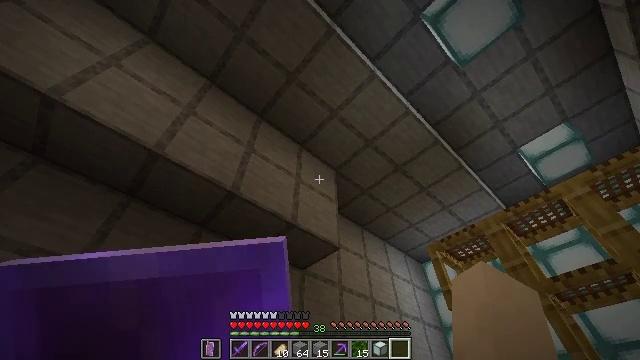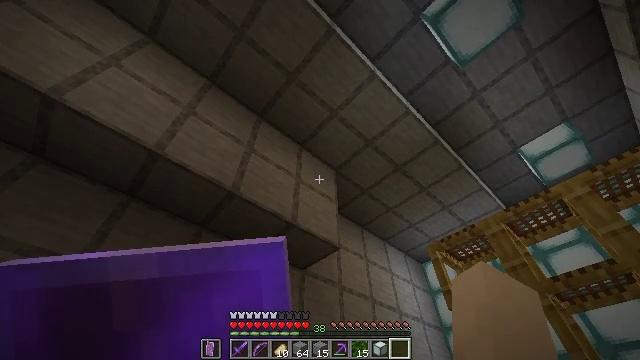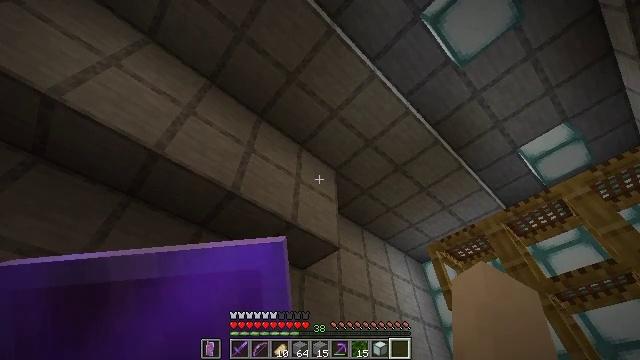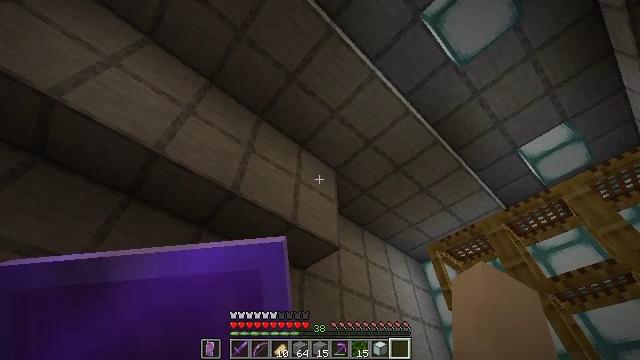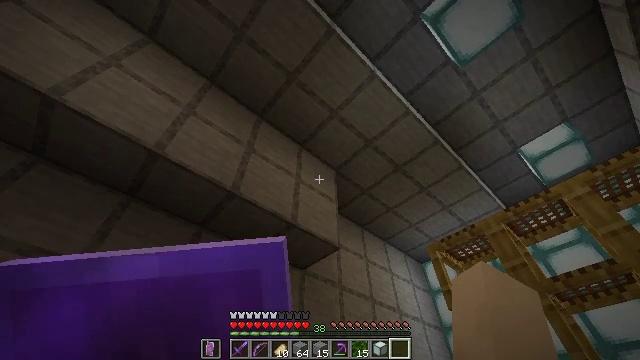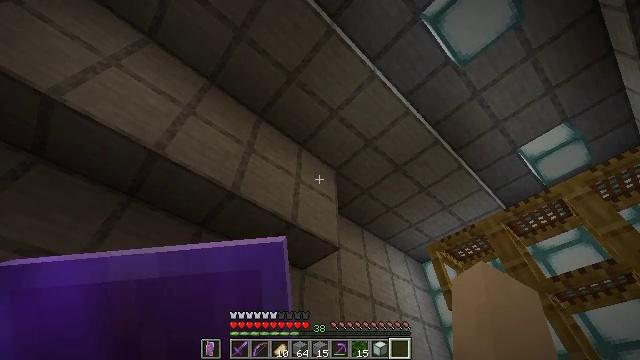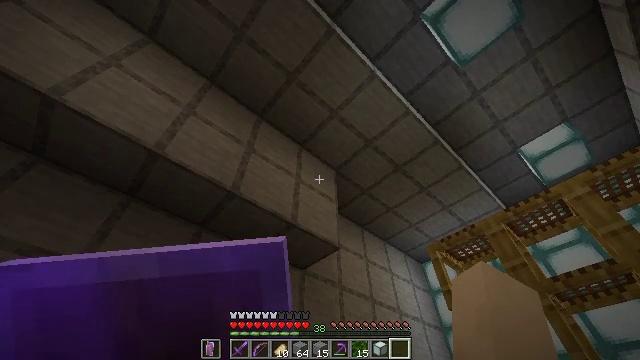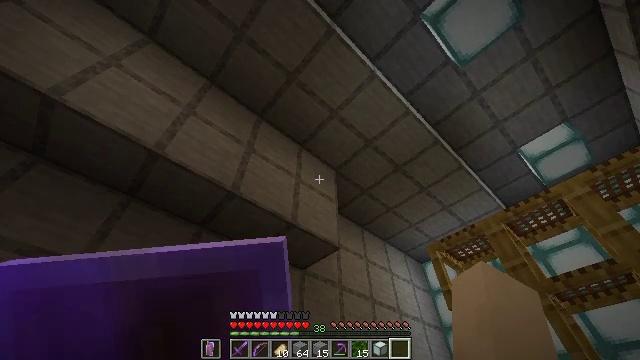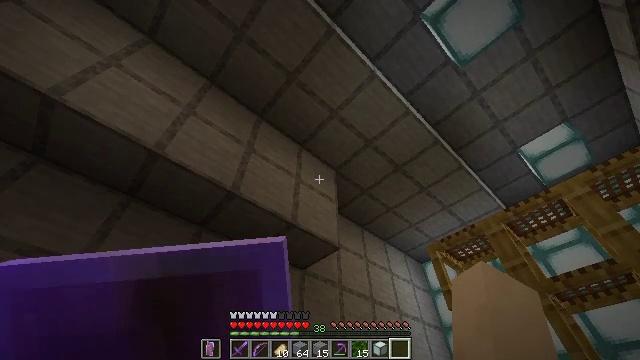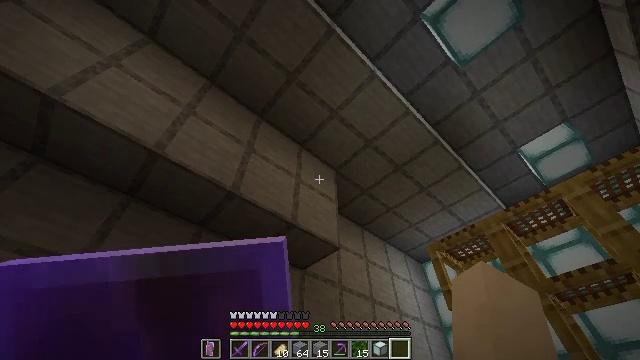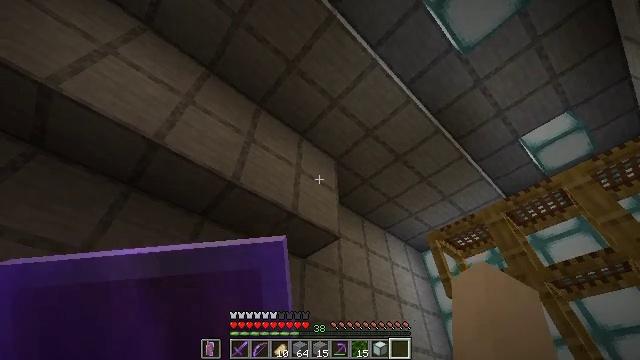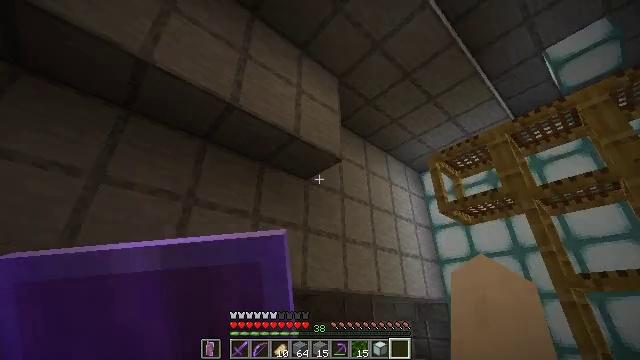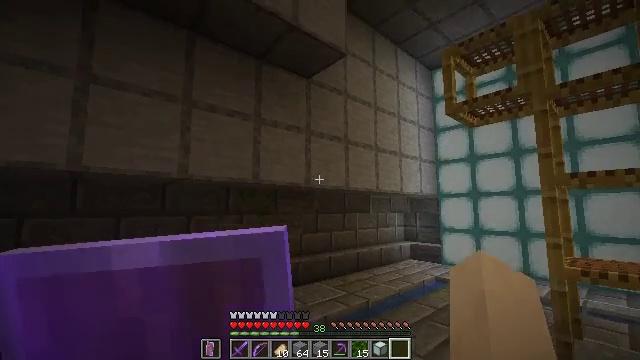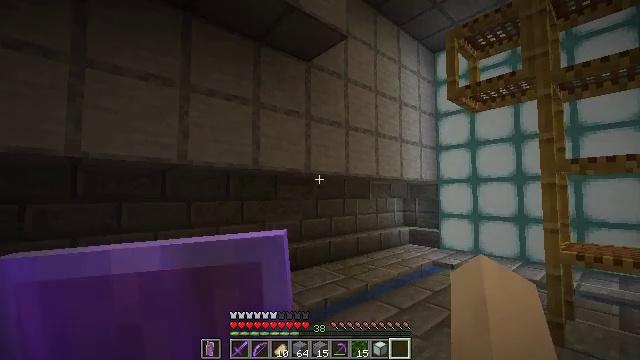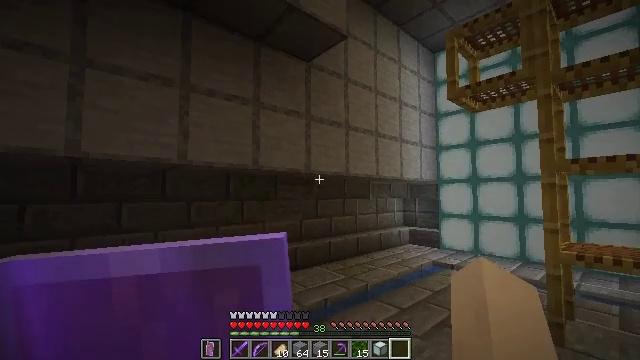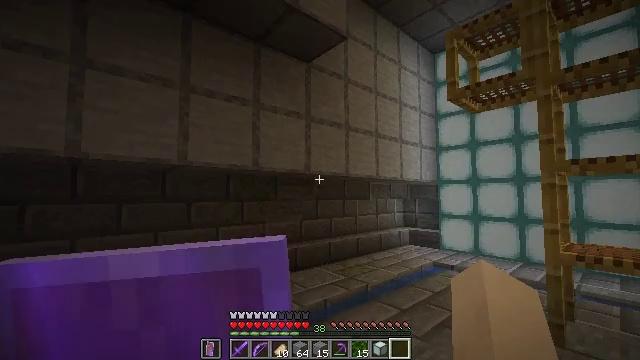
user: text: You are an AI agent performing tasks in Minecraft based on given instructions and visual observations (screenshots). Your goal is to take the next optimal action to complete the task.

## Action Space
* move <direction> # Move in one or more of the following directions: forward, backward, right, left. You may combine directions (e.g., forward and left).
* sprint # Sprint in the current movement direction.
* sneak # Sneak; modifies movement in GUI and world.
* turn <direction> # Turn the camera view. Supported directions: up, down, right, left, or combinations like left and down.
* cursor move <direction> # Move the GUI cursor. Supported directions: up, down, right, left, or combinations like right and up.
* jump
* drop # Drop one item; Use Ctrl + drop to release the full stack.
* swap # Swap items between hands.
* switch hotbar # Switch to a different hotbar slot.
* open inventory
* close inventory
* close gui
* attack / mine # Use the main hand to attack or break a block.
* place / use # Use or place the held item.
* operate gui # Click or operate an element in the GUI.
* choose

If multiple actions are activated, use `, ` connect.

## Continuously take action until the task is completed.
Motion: motion action
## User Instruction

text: Create polished blackstone stairs with polished blackstone and crafting table.
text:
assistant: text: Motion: no_op
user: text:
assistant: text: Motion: no_op
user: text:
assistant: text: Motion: no_op
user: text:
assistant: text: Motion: no_op
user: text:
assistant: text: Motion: no_op
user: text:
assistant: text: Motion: no_op
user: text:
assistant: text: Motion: no_op
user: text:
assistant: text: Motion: no_op
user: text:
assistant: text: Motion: no_op
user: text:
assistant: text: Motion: turn down
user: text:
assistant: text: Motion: turn down
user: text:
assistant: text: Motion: turn down
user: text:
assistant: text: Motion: turn down
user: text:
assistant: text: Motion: no_op
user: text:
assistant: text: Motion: no_op
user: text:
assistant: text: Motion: no_op
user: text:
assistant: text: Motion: no_op
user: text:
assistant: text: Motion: no_op
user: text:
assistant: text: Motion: no_op
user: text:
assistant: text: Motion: no_op
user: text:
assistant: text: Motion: no_op
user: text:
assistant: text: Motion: no_op
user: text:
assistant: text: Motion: turn left and up
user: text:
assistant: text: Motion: turn left and up
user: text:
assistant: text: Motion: turn up
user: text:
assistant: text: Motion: no_op
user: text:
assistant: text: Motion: no_op
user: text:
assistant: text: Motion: no_op
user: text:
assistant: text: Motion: no_op
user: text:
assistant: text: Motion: no_op